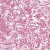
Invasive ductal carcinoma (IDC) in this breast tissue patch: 0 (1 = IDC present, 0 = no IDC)